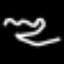
Label: squiggle